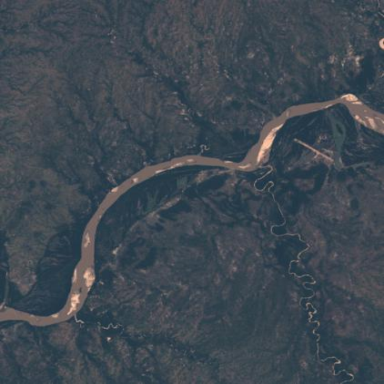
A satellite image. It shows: River flowing through the landscape.